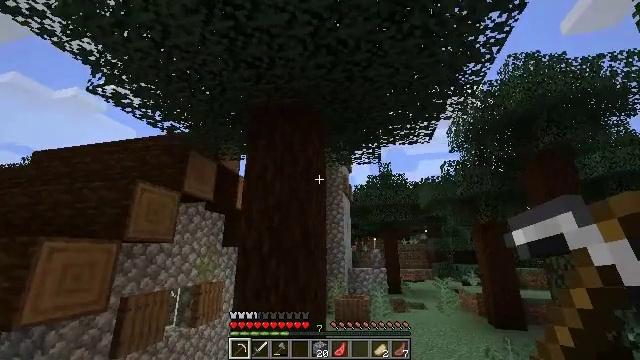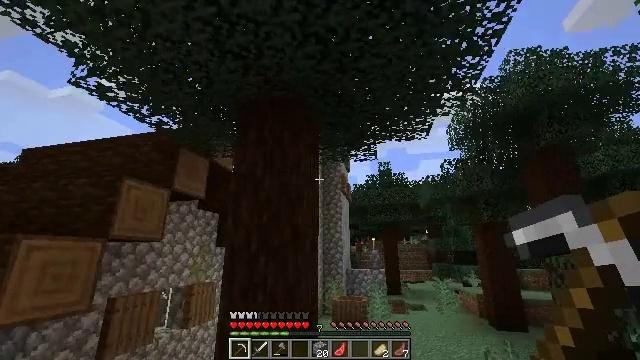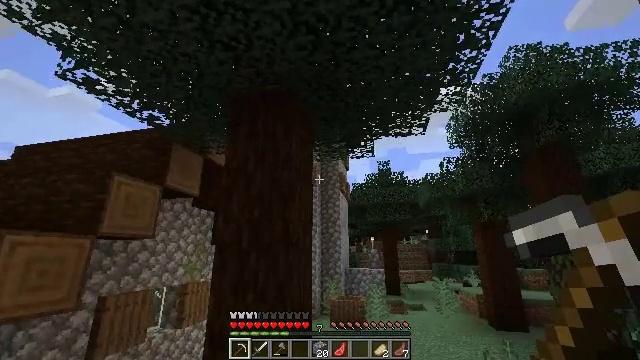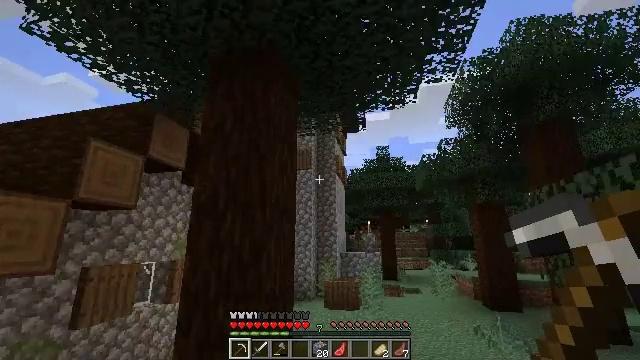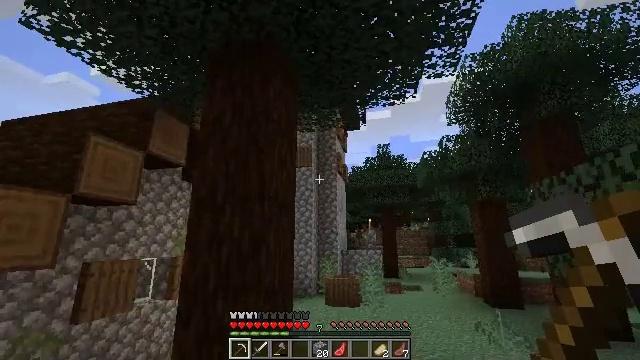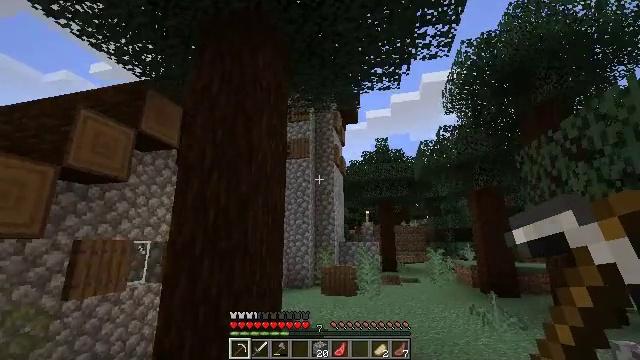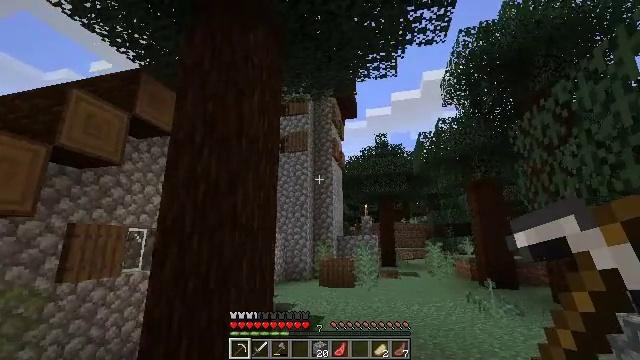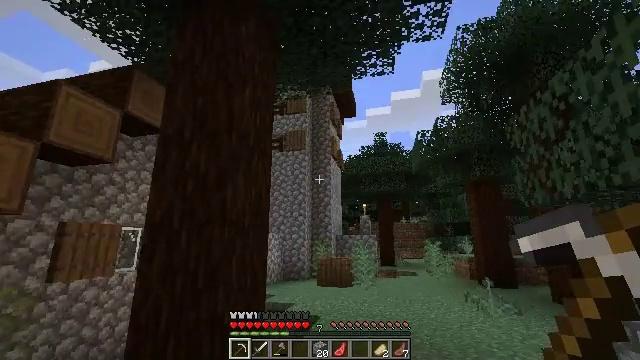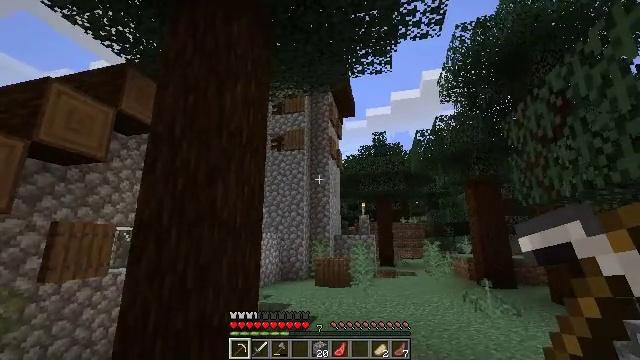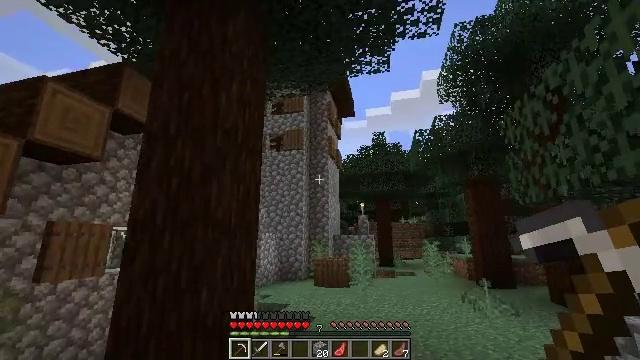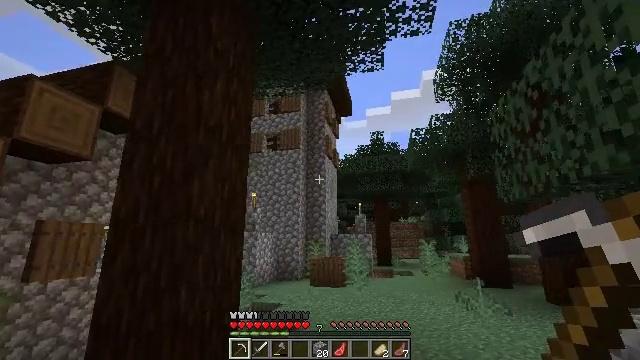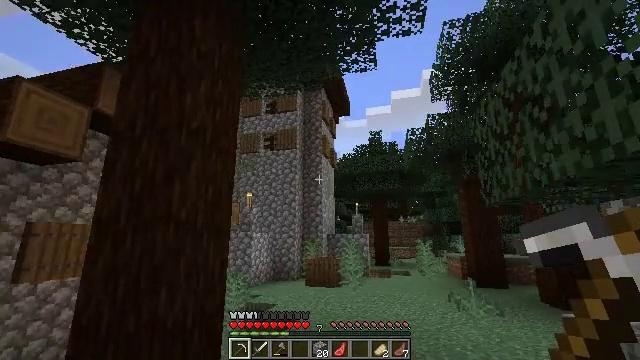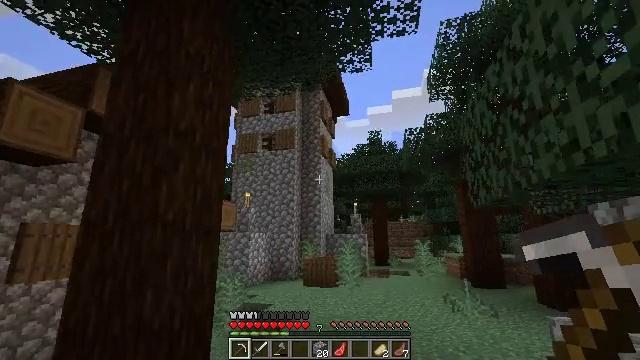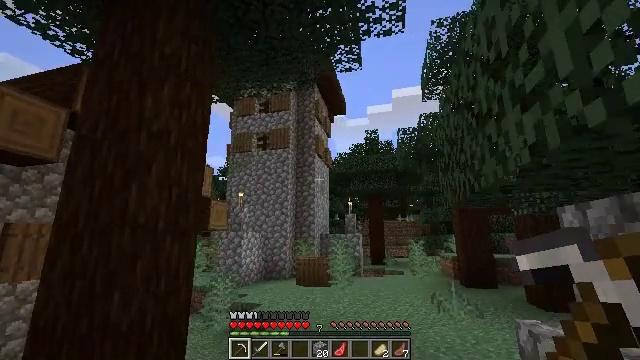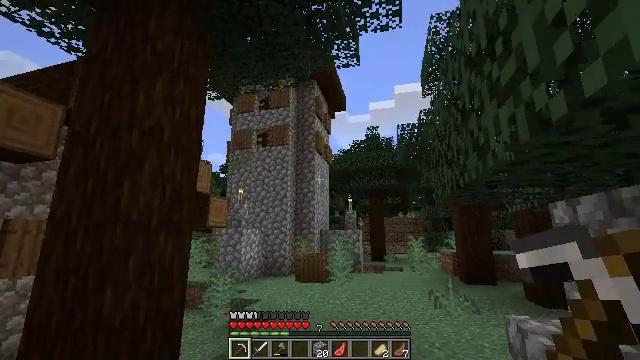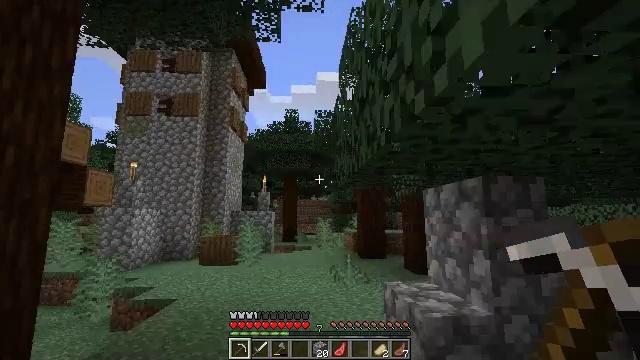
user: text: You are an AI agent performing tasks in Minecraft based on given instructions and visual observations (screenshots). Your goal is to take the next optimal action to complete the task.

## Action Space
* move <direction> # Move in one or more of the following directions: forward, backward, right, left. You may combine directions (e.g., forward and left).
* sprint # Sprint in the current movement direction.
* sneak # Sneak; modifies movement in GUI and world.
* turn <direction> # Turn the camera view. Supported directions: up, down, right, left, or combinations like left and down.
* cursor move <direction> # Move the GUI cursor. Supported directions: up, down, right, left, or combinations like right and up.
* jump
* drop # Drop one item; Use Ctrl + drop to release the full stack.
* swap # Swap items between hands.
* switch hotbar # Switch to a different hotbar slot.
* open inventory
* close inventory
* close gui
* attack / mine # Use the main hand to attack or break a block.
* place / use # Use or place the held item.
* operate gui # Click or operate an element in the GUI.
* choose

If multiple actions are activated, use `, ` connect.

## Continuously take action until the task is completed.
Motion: motion action
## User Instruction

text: Smelt a baked potato.
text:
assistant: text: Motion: no_op
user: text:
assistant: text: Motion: no_op
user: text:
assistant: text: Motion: turn down
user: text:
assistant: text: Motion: no_op
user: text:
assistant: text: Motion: no_op
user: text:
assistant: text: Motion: no_op
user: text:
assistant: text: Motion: no_op
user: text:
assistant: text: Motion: no_op
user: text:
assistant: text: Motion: move right
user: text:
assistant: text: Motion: move right
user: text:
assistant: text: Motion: move right
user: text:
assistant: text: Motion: move right
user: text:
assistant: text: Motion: move right
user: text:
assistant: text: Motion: no_op
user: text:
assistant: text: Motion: turn right and down
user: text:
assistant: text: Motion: turn right and down
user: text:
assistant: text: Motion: turn right and down
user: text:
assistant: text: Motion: turn right and down
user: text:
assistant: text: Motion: move forward, turn right and down
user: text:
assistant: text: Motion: move forward, sprint
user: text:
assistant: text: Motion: move forward, sprint
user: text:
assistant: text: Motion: move forward, sprint
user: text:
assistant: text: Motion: move forward, sprint
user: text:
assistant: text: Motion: move forward, sprint
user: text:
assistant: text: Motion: move forward, sprint, turn right
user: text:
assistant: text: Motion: move forward, sprint, turn right and up
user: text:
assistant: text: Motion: move forward, sprint, turn right
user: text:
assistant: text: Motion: move forward, sprint, turn right
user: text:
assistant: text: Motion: move forward and move left, sprint, turn right
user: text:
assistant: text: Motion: move forward and move left, sprint, turn right